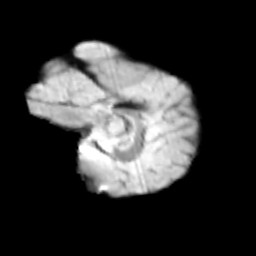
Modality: T2w
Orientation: sagittal
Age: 9
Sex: male
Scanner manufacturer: siemens
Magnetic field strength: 3 T
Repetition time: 3.8 s
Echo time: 0.07 s